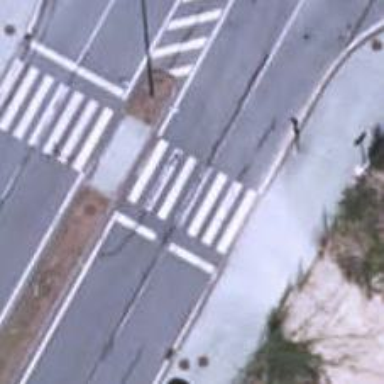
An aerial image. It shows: Pedestrian crossing with zebra markings on footway.